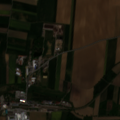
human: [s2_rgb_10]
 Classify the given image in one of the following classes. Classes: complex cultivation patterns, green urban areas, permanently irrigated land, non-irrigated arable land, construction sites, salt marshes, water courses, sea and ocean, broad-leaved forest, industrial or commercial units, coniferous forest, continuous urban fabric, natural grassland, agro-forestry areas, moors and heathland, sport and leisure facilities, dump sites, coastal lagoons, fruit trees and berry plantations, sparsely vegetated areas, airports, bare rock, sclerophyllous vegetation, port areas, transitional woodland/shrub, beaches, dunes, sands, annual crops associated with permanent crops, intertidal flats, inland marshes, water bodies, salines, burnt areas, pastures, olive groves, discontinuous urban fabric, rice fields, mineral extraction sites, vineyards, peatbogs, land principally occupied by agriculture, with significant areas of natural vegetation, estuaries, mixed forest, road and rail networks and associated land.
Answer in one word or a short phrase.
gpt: discontinuous urban fabric, non-irrigated arable land, complex cultivation patterns, broad-leaved forest